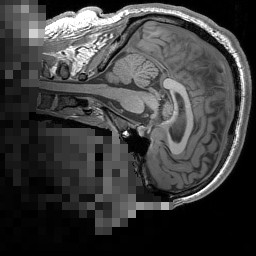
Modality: T1w
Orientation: sagittal
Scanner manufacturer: siemens
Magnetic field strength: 3 T
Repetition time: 1.5 s
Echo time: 0.00291 s